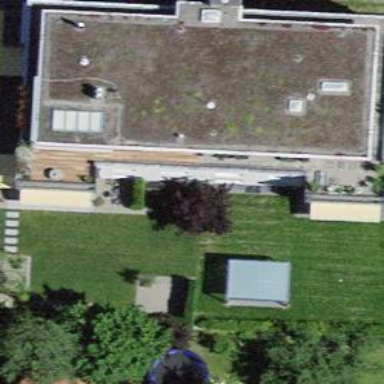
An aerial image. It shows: Part of building.